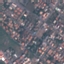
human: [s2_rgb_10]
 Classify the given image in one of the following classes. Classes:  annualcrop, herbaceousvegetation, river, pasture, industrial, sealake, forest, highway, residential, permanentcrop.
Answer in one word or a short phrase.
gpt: Residential